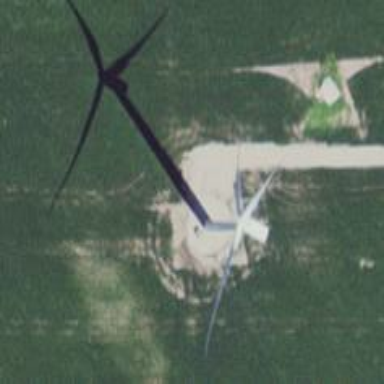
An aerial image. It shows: Wind generator powered by horizontal-axis wind turbine.